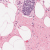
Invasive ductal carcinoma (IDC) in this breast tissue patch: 0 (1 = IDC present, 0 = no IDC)